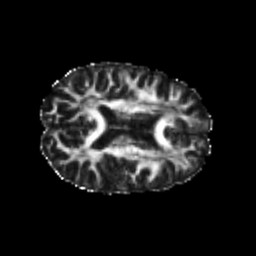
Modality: FA
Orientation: axial
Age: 20
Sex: female
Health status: healthy
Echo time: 0.074 s